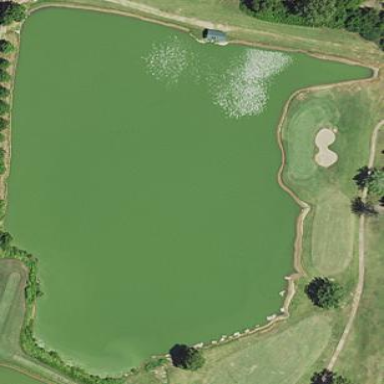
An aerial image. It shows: Scenic view of water hazard on golf course. The natural water feature adds beauty to the landscape.